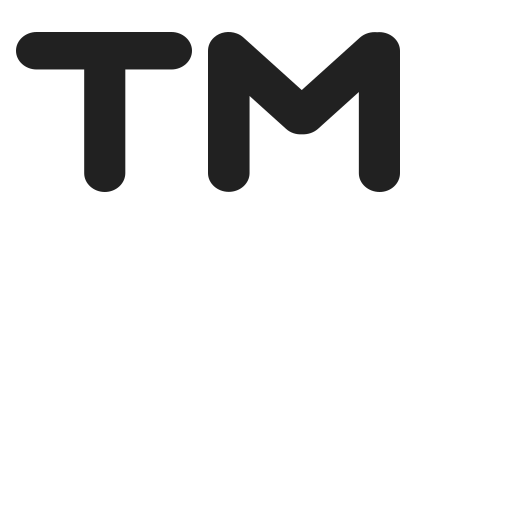
trade mark high contrast